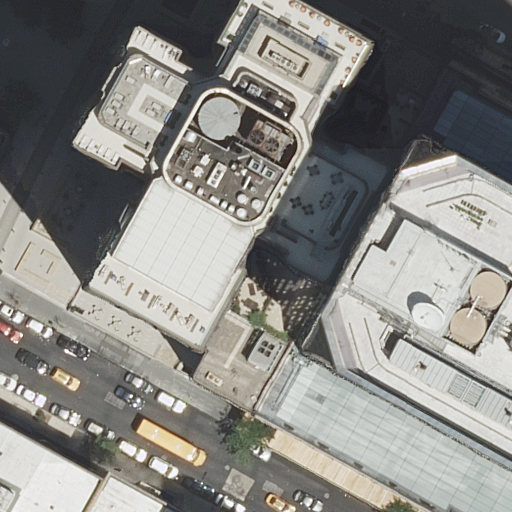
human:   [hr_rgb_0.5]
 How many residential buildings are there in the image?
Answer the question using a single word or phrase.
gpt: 4

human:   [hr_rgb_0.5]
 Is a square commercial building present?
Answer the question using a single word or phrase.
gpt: no

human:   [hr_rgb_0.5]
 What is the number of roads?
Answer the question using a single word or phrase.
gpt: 3

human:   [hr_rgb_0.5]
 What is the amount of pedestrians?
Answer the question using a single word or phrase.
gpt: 1

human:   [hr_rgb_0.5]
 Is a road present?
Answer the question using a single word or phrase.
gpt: yes

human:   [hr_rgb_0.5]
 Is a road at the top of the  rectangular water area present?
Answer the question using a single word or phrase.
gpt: no

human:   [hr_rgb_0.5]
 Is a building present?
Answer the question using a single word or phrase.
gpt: yes

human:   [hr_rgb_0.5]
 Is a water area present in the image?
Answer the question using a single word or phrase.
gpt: yes

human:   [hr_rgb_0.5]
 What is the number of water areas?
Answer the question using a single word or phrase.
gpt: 1

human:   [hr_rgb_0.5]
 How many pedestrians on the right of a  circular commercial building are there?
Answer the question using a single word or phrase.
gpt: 0

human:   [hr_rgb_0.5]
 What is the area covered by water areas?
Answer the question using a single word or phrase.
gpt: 9m2

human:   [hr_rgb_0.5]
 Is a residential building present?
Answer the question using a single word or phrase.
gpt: yes

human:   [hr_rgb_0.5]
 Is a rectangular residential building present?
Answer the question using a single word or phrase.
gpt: yes

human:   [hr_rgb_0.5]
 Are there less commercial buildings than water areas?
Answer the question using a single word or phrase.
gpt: no

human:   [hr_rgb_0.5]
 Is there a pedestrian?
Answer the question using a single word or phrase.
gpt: yes

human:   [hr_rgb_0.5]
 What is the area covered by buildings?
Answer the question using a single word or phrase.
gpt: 1783m2

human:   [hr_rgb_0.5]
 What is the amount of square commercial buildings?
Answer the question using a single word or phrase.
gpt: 0

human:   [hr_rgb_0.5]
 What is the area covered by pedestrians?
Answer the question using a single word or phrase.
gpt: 76m2

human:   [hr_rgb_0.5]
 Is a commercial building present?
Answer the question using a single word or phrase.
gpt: yes

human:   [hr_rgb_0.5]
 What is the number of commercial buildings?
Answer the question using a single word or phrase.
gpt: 1

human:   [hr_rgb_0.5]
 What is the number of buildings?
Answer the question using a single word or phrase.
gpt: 5

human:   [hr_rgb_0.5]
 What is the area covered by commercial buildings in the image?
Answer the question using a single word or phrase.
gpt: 273m2

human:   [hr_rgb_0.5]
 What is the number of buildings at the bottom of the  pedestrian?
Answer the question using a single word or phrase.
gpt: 4

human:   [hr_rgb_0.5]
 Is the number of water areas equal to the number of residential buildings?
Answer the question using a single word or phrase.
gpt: no

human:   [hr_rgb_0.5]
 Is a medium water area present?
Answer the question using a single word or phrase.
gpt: no

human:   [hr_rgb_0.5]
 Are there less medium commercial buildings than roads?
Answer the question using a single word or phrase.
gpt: yes

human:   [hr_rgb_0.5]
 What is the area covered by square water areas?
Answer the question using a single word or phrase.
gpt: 0m2

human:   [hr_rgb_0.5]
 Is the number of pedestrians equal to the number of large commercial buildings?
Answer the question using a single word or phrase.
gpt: no

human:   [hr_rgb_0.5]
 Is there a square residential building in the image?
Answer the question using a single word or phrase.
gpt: no

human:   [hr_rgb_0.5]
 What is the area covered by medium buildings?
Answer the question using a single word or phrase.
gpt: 833m2

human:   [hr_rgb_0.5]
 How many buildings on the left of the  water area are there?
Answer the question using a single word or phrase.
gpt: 2

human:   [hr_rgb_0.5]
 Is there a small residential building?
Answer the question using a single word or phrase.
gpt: yes

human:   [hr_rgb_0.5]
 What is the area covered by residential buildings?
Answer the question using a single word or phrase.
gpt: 1509m2

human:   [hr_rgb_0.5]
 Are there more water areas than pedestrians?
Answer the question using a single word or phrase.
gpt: no

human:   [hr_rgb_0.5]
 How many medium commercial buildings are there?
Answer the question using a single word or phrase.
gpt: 1

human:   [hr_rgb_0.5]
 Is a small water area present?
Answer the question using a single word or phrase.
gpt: yes

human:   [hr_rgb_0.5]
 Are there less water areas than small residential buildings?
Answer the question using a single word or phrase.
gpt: no

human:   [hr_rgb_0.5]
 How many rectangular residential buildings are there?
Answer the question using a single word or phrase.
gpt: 4

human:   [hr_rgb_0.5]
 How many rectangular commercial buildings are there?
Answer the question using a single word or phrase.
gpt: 1

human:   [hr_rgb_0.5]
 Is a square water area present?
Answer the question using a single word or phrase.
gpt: no

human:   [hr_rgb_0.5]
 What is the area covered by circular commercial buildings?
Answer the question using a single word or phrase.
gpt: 0m2

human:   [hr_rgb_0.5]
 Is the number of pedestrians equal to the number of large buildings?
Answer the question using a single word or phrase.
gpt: yes

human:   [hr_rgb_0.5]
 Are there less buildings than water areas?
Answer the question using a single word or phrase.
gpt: no

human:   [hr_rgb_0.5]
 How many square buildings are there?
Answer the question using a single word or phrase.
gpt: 0

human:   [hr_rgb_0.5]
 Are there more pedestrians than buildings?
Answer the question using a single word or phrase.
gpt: no

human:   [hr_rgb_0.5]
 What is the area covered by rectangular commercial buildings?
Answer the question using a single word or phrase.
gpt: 273m2

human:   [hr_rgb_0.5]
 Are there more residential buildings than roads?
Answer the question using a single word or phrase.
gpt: yes

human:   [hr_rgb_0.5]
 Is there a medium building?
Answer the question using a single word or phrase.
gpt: yes

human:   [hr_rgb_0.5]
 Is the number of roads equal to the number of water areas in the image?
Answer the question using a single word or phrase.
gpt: no

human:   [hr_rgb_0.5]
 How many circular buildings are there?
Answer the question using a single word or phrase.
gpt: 0

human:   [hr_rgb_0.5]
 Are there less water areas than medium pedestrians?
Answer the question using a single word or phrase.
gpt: no

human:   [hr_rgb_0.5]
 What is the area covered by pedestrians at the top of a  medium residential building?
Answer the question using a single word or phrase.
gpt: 76m2

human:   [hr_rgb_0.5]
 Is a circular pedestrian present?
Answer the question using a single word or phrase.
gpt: no

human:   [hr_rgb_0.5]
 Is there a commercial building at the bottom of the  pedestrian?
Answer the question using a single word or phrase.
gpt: yes

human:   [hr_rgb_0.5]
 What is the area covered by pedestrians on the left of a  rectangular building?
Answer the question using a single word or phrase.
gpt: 76m2

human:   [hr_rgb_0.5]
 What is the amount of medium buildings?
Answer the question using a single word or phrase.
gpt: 3

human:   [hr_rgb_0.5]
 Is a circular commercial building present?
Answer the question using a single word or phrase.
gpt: no

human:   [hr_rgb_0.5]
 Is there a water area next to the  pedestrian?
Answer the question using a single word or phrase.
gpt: yes

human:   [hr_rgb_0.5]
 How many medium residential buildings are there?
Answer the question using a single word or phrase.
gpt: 2

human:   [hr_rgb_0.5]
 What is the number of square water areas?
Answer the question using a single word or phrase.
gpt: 0

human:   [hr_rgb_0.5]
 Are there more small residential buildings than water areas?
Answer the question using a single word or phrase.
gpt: no

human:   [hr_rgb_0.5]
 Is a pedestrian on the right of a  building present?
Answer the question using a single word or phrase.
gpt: yes

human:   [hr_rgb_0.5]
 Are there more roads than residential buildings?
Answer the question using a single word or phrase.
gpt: no

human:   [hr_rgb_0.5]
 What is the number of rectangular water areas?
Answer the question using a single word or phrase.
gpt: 1